Question: I extracted a set of unstructured spreadsheets from google docs and loaded them into a database with the following structure for further analysis.

My goal would be to go from the rows that look like this:
'''
SpreadsheetTitle WorksheetTitle Row Column Value
Copy of updated accounting backup (a-e) Accuquote 3 1 September 2005
Copy of updated accounting backup (a-e) Accuquote 5 2 Rate
Copy of updated accounting backup (a-e) Accuquote 5 3 # of Sales
Copy of updated accounting backup (a-e) Accuquote 5 4 Total Spent
Copy of updated accounting backup (a-e) Accuquote 6 1 Accuquote
Copy of updated accounting backup (a-e) Accuquote 6 2 $70
Copy of updated accounting backup (a-e) Accuquote 6 3 45
Copy of updated accounting backup (a-e) Accuquote 6 4 $3150
Copy of updated accounting backup (a-e) Accuquote 6 5 PAID
'''
To this:
'''
SpreadsheetTitle WorksheetTitle Row Column1 Column2 Column3.....etc...etc..
'''
I can think of ways to proceed by writing non-sql code, but I'm curious to know if I can use something along the lines of a recursive query (maybe) or a pivot function.
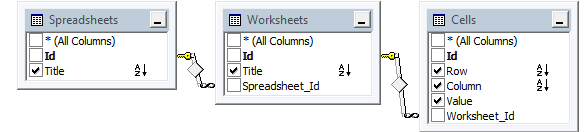
Answer: I'm not a pivot expert: <URL>
But would something like this work:
'''
SELECT SpreadsheetTitle,
WorksheetTitle,
row,
[1] AS Col1,
[2] AS Col2
FROM ( SELECT 'spreadsheet' SpreadsheetTitle, 'worksheet' WorksheetTitle, 0 Row, 1 AS [ColumnID], 1 VALUE
UNION ALL
SELECT 'spreadsheet' SpreadsheetTitle, 'worksheet' WorksheetTitle, 0 Row, 2 AS [ColumnID], 2 VALUE
UNION ALL
SELECT 'spreadsheet2' SpreadsheetTitle, 'worksheet' WorksheetTitle, 0 Row, 1 AS [ColumnID], 3 VALUE
) AS flat PIVOT
( MAX(Value) FOR [ColumnID] IN ( [1], [2] ) ) AS pivoted
'''